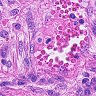
Metastatic tissue present: yes